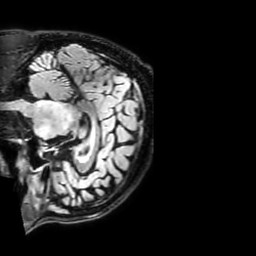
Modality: FLAIR
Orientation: sagittal
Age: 65
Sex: male
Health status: ill
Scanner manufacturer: philips
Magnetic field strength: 3 T
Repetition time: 4.8 s
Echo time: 0.3016 s